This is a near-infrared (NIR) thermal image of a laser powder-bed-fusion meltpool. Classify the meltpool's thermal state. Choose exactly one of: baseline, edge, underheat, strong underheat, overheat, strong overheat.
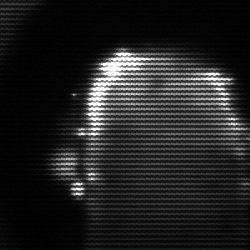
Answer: baseline